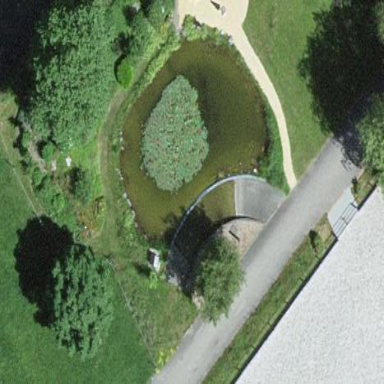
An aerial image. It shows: Serene pond surrounded by nature.